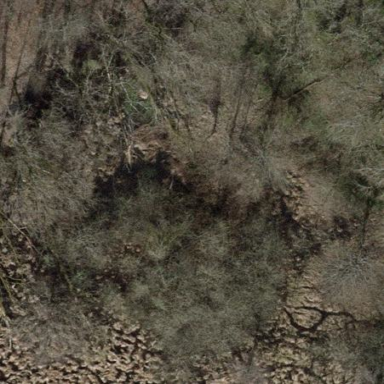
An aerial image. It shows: Swamp in wetland area.